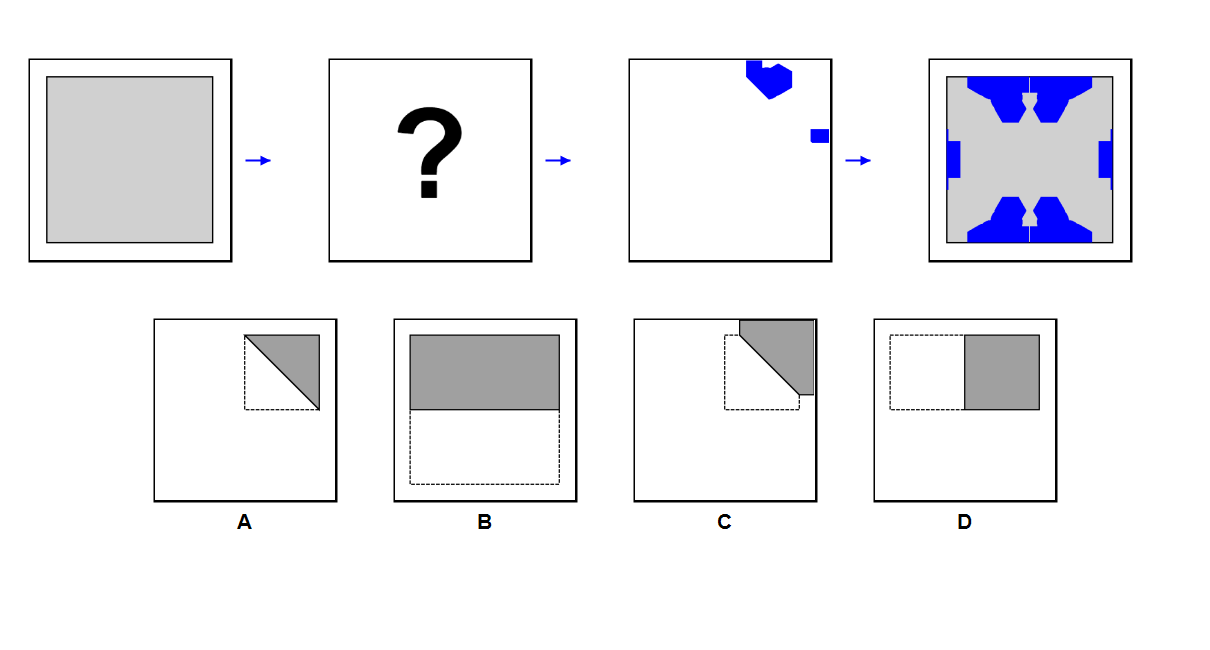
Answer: A